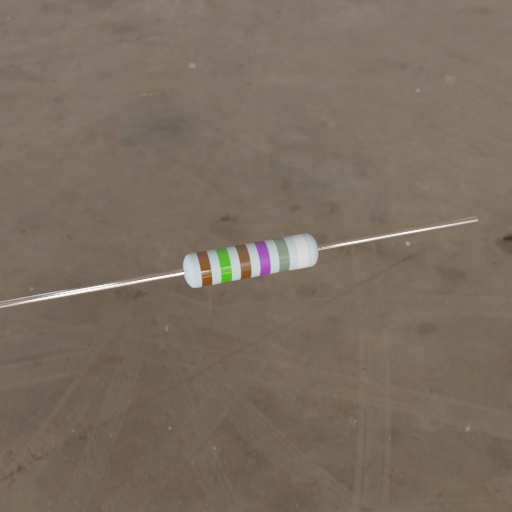
Resistor colour bands (in order): brown, green, brown, violet, gray, white